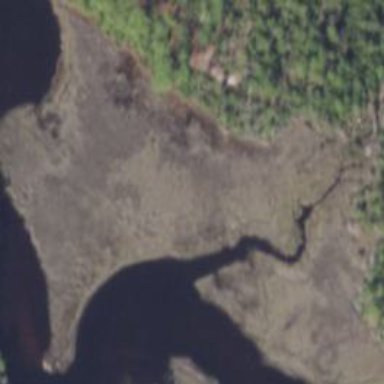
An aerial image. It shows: Saltmarsh wetland area.